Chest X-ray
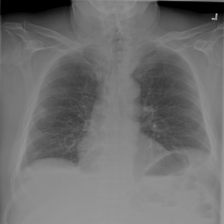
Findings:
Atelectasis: positive
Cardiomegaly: negative
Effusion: positive
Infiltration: negative
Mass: negative
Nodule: negative
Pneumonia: negative
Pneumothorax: negative
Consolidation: negative
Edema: negative
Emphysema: negative
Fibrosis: negative
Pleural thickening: negative
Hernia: negative